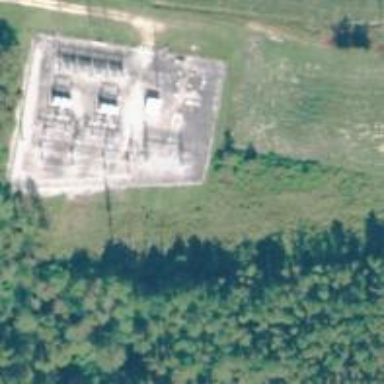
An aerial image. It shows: Power tower.